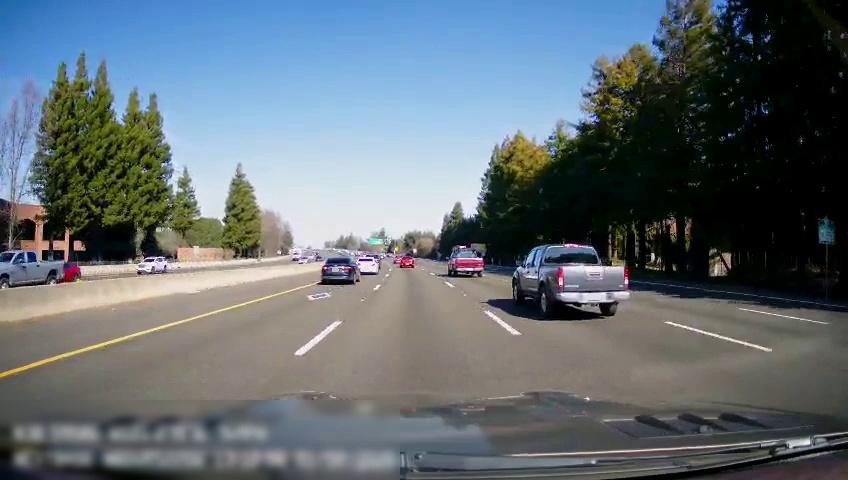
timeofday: Day
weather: Sunny
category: Drivable Space
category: Vehicles | Car
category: Vehicles | Car
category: Vehicles | Truck
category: Drivable Space
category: Vehicles | Truck
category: Vehicles | Truck
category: Vehicles | Car
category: Vehicles | SUV
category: Vehicles | Car
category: Vehicles | Car
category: Lanes | Alternate Lane
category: Lanes | Alternate Lane
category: Lanes | Alternate Lane
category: Lanes | Current Lane
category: Lanes | Current Lane
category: Lanes | Alternate Lane
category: Traffic | Signs
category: Traffic | Signs